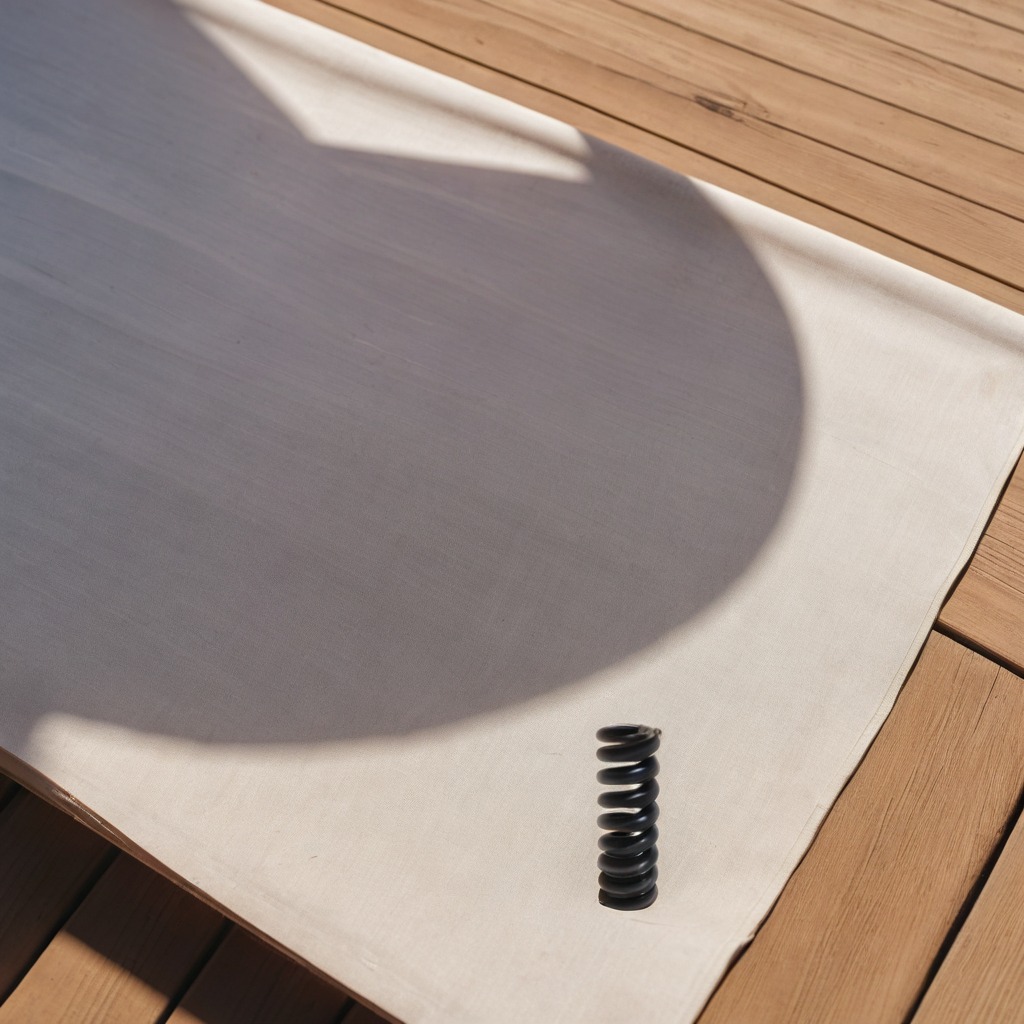
A coiled metal spring is lying on the wooden table.